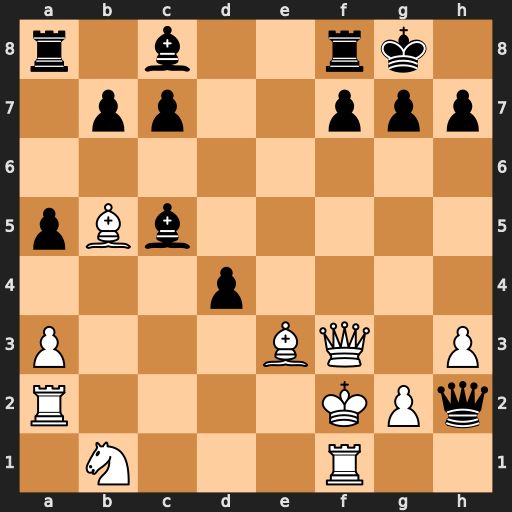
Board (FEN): r1b2rk1/1pp2ppp/8/pBb5/3p4/P3BQ1P/R4KPq/1N3R2
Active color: w
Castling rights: -
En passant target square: -
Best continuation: Bf4 Qxf4 Qxf4